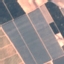
Label: PermanentCrop